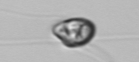
Label: flagellate_morphotype1